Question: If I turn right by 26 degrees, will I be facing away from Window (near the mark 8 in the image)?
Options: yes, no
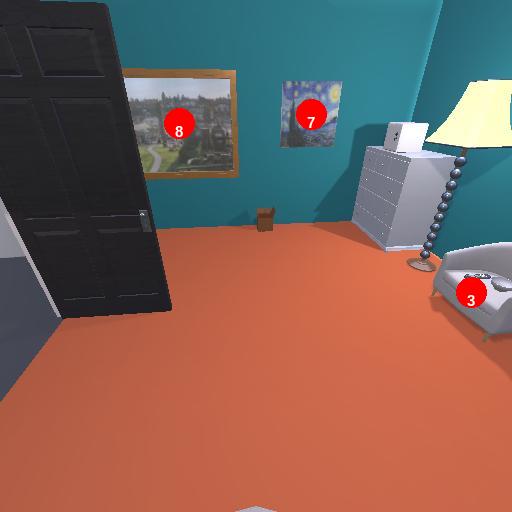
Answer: yes